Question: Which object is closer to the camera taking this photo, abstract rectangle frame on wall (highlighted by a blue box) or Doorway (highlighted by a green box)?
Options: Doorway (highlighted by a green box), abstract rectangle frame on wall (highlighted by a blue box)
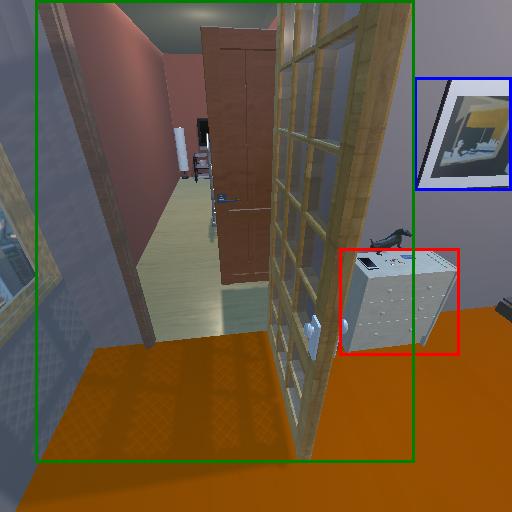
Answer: Doorway (highlighted by a green box)